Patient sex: F
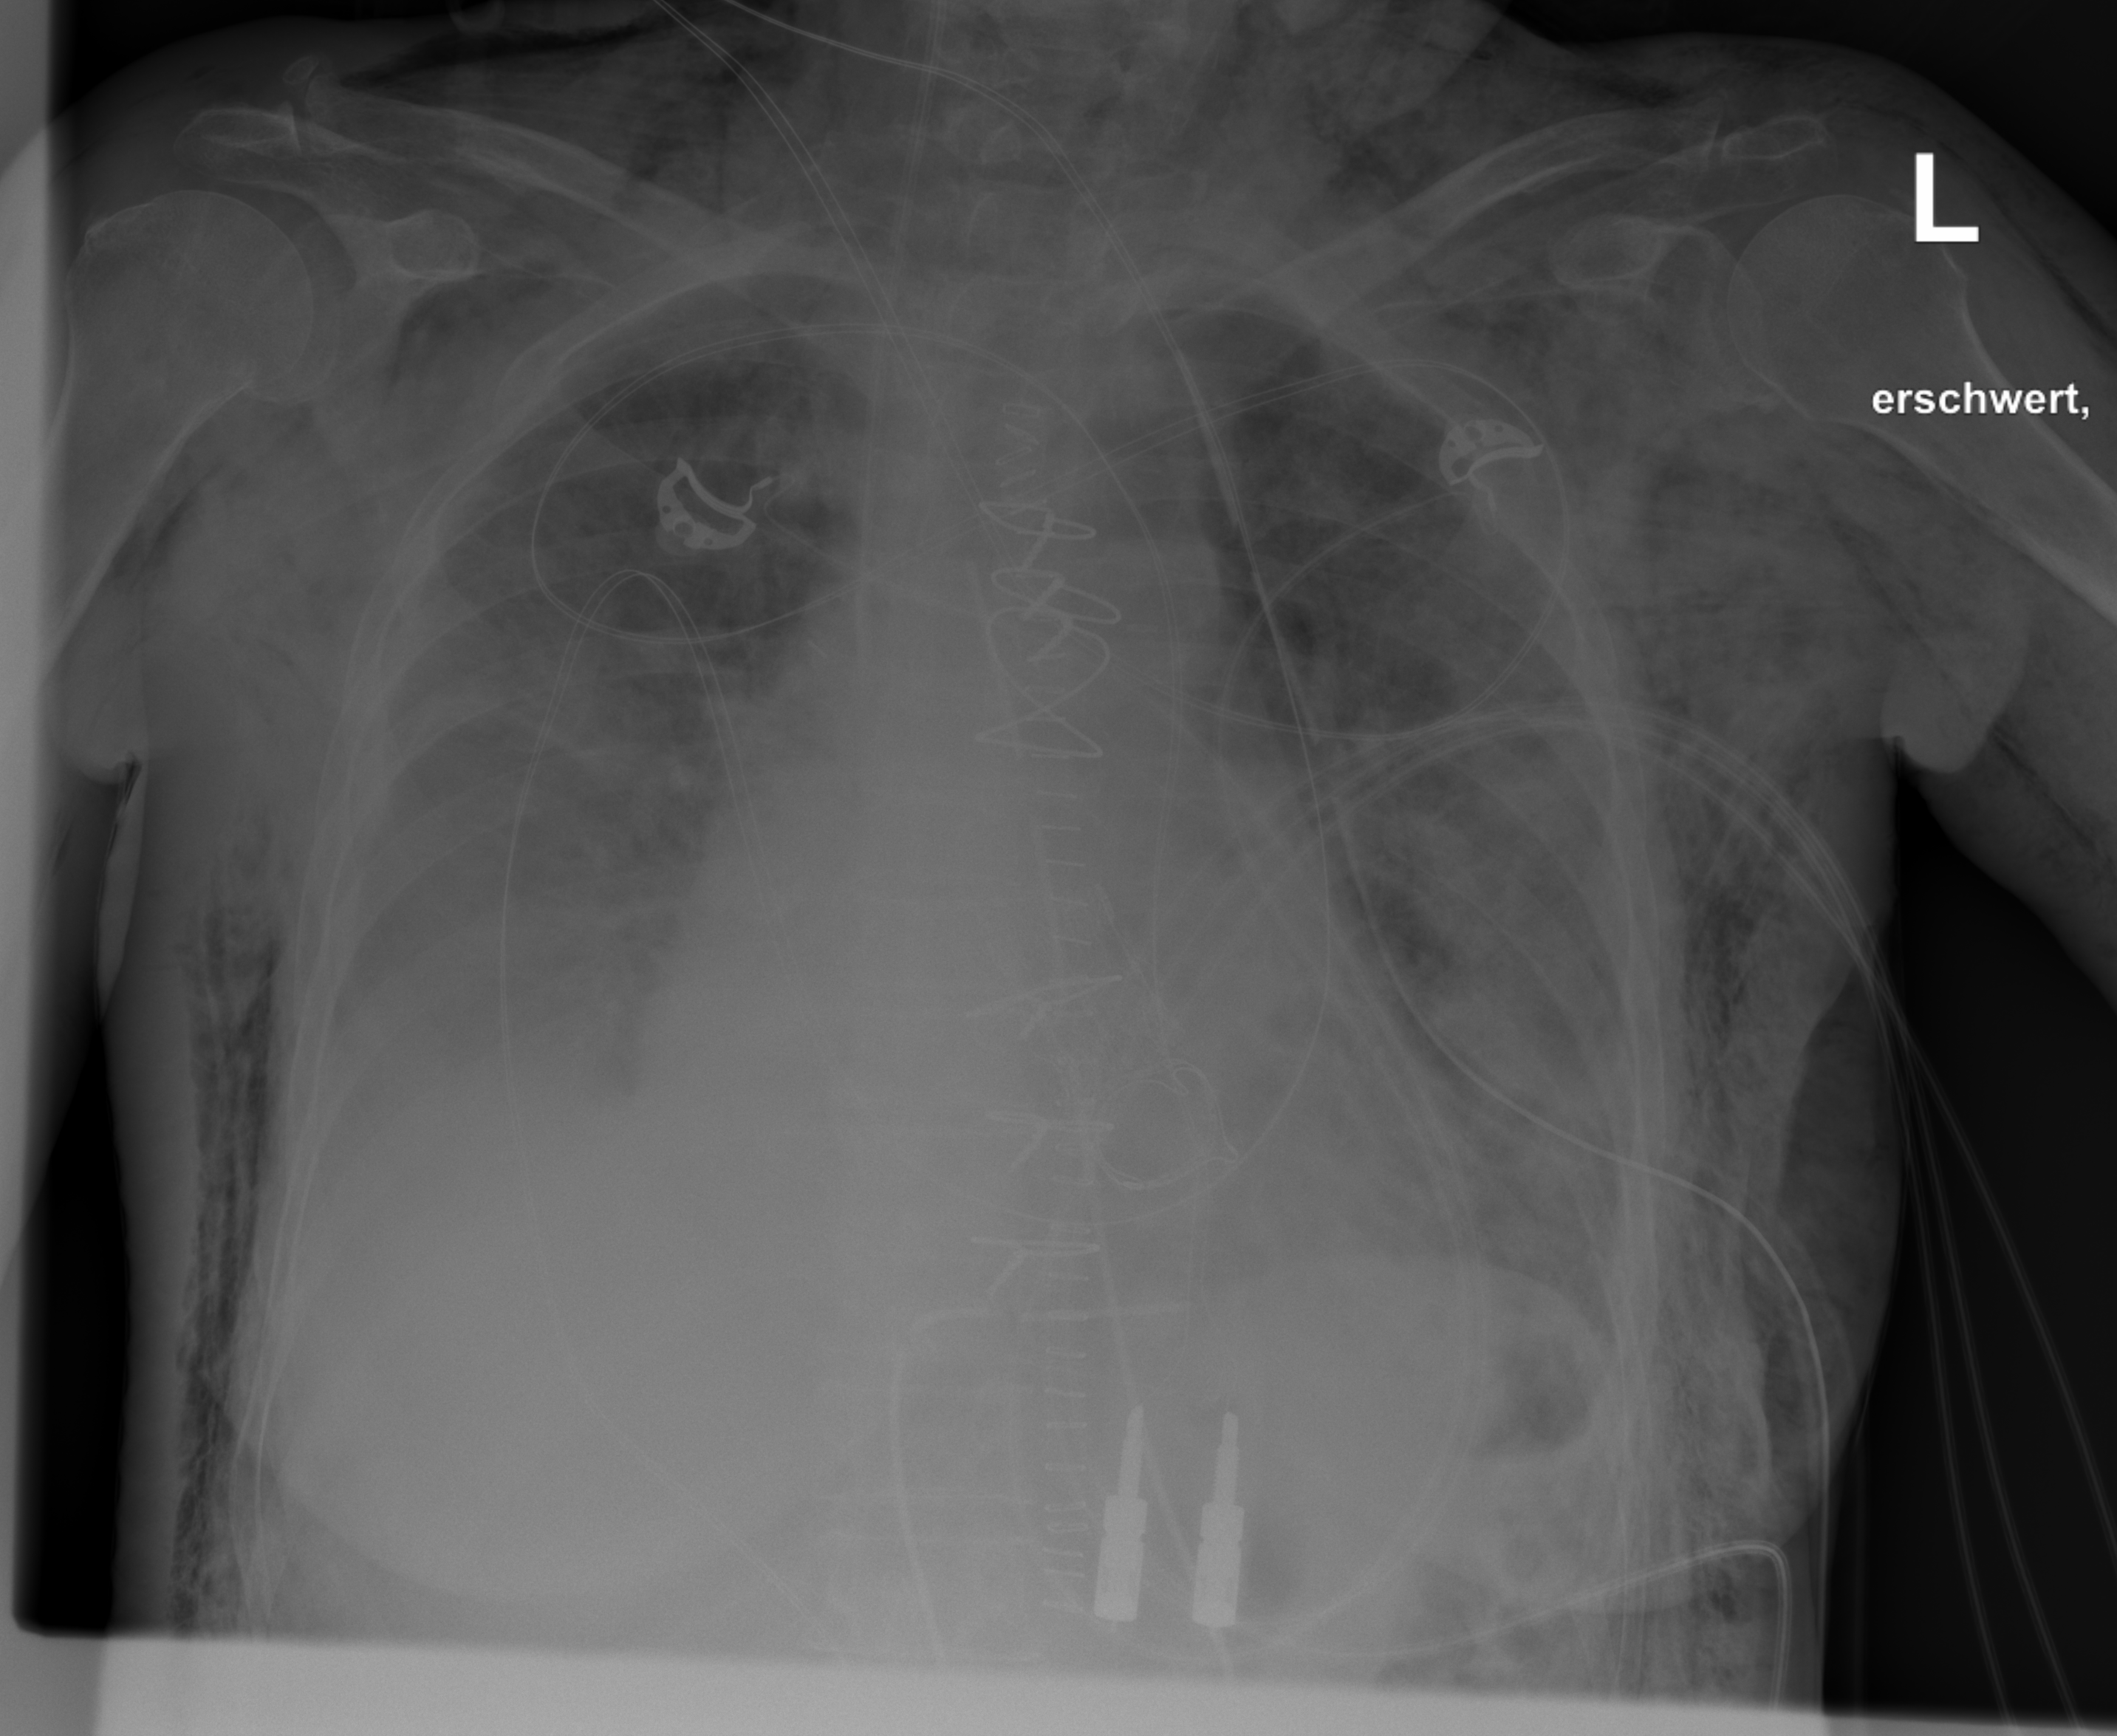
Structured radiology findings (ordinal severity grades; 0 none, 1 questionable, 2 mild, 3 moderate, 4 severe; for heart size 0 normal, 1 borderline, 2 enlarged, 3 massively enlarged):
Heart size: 2
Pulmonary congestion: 2
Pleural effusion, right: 3
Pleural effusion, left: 2
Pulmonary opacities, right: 2
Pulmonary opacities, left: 2
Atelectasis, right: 3
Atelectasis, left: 3